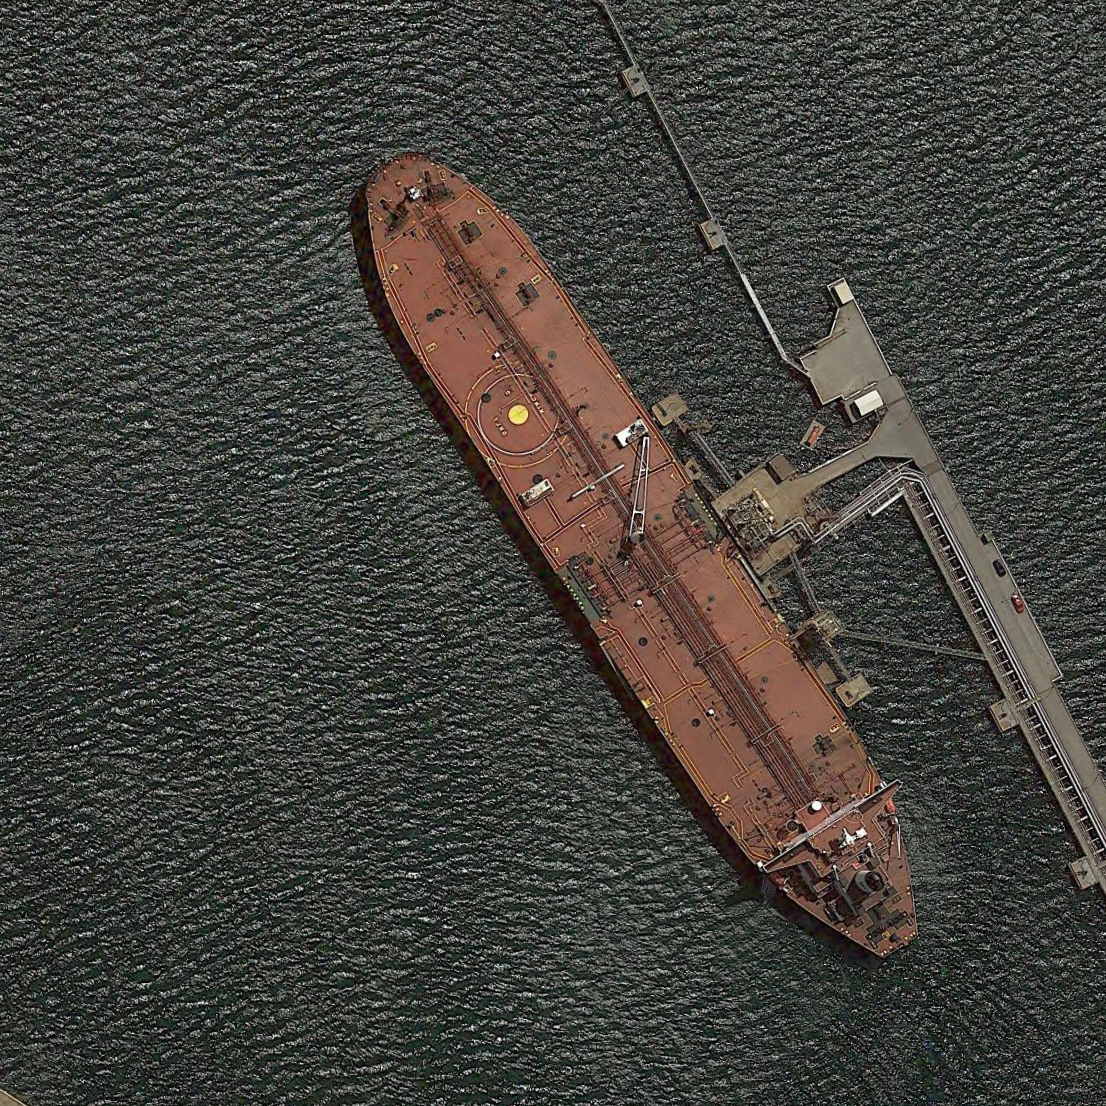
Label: civil